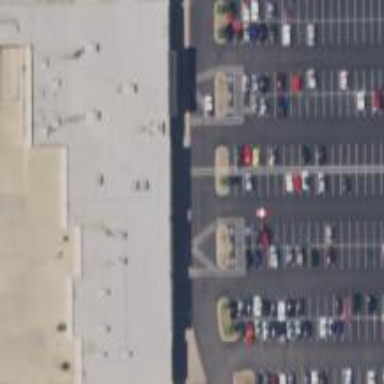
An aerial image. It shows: Parking space.